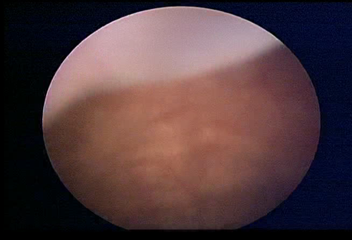
Modality: WLC
Class: Normal mucosa
Bladder cancer association: No